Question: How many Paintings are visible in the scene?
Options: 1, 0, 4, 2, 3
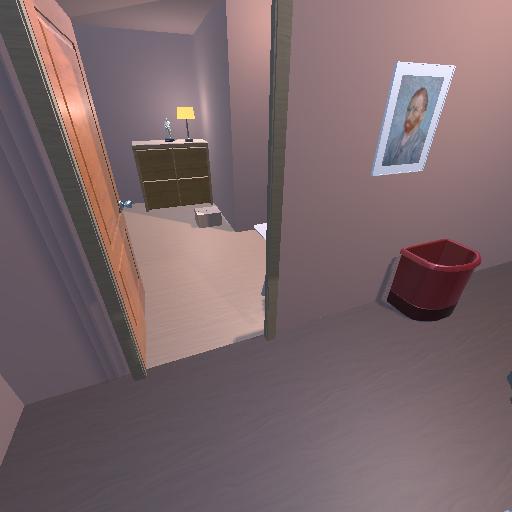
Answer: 1